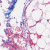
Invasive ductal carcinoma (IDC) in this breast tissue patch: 0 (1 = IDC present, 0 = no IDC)